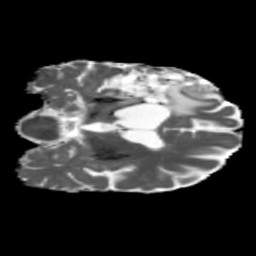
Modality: MD
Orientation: coronal
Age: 61
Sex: male
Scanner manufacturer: siemens
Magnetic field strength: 3 T
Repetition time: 5.47 s
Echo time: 0.0854 s